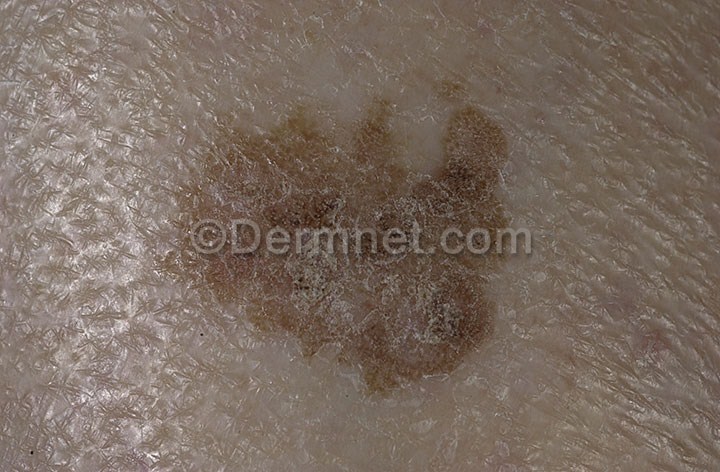
Disease: Seborrheic Keratoses and other Benign Tumors